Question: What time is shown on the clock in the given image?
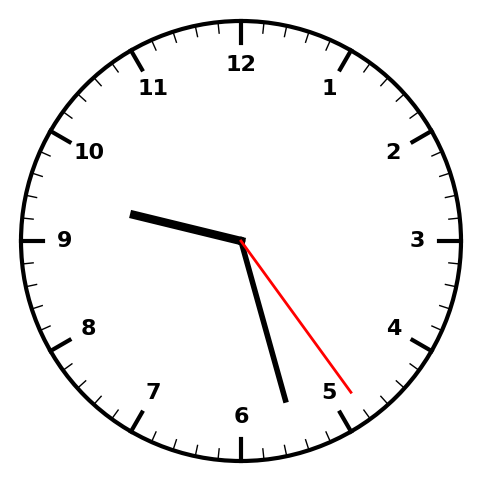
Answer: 09:27:24